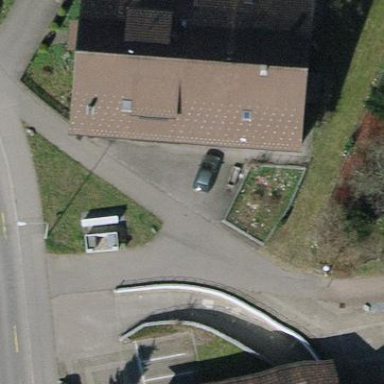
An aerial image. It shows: Detached building.